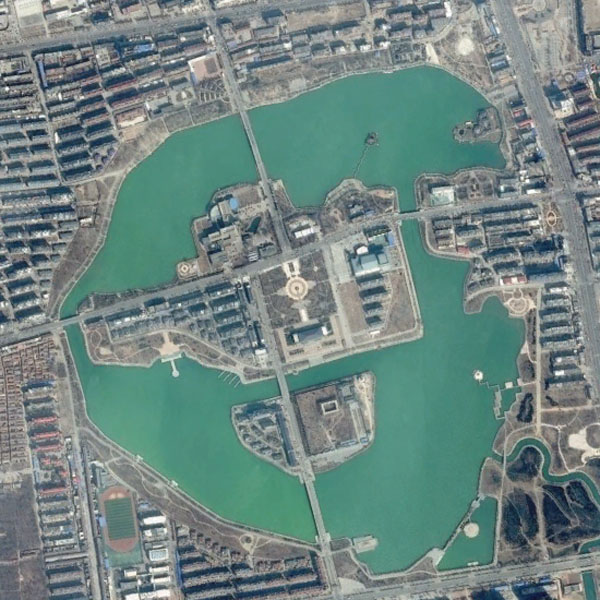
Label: Park